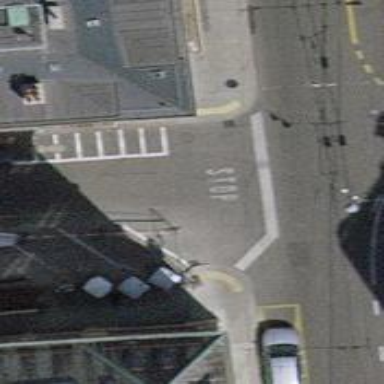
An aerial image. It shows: Unmarked road crossing.